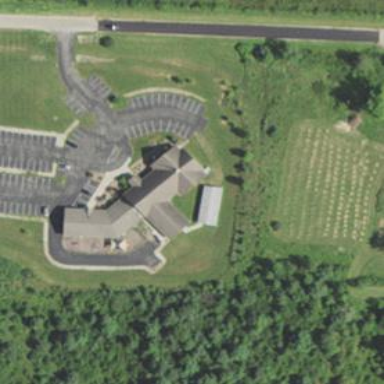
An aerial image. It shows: Building that serves as place of worship.